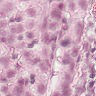
Metastatic tissue present: yes